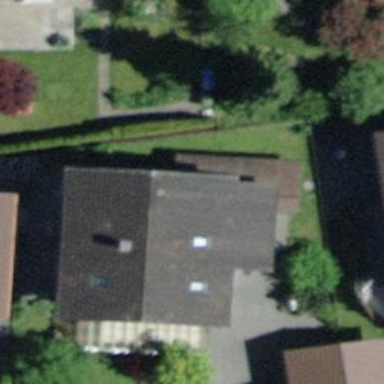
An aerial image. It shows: Residential building.